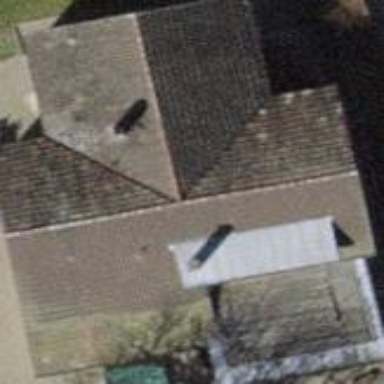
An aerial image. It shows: Kindergarten building.